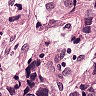
Metastatic tissue present: yes